【题型】填空题　【知识点】向量　【难度】easy
$\textcircled{1}$ $A, B, C$ 是平面上三个不同的点，若 $\overrightarrow{AB} \parallel \overrightarrow{BC}$，则 $A, B, C$ 的位置关系是\underline{\quad\quad\quad\quad}；若进一步有 $\overrightarrow{AB} = \overrightarrow{BC}$，则 $A, B, C$ 的位置关系是\underline{\quad\quad\quad\quad}； \\
$\textcircled{2}$ 如图，在四边形 $ABCD$ 中，若 $\overrightarrow{AB} = \overrightarrow{DC}$，则四边形 $ABCD$ 是\underline{\quad\quad\quad\quad}．

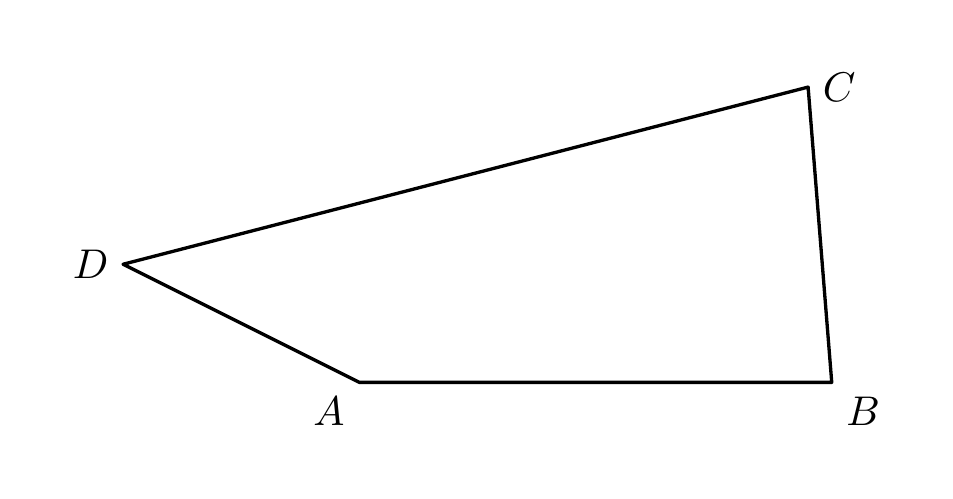
【解答】
【答案】 $A, B, C$ 三点共线 \quad $B$ 是 $AC$ 的中点 \quad 平行四边形

【分析】 $\textcircled{1}$ 根据共线向量的概念即可判断； \\
$\textcircled{2}$ 根据相等向量的概念即可判断．

【详解】 $\textcircled{1}$ $\because \overrightarrow{AB} \parallel \overrightarrow{BC}$ 且有一个公共点 $B$， \\
$\therefore A, B, C$ 三点共线； \\
$\because \overrightarrow{AB} = \overrightarrow{BC}$，方向相同， \\
$\therefore B$ 是 $AC$ 的中点， \\
故答案为：$A, B, C$ 三点共线；$B$ 是 $AC$ 的中点； \\
$\textcircled{2}$ 在四边形 $ABCD$ 中，若 $\overrightarrow{AB} = \overrightarrow{DC}$，则一组对边平行且相等，则四边形 $ABCD$ 是平行四边形； \\
故答案为：平行四边形．